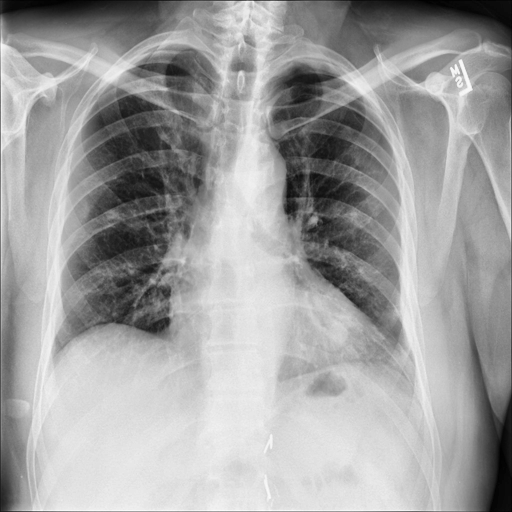
Finding: NORMAL